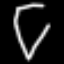
Label: diamond